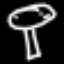
Label: mushroom